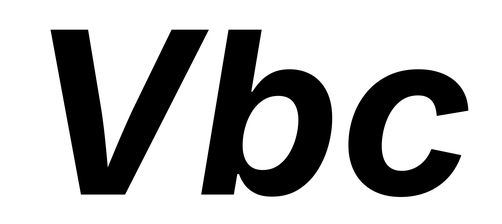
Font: Inter-Italic_Bold_Italic